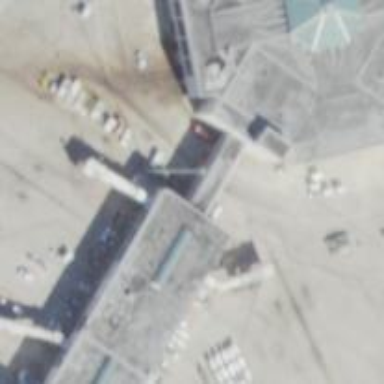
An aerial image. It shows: Airport gate.